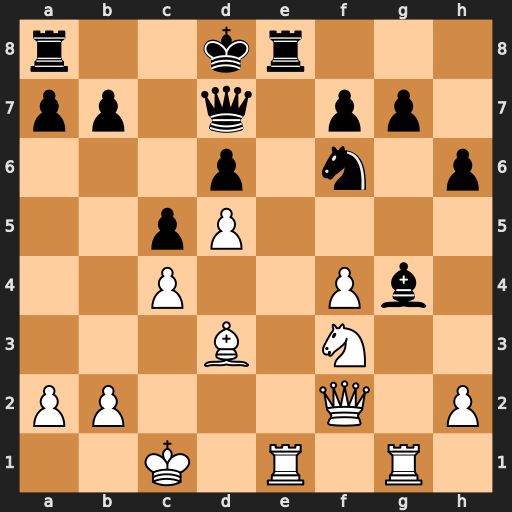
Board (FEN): r2kr3/pp1q1pp1/3p1n1p/2pP4/2P2Pb1/3B1N2/PP3Q1P/2K1R1R1
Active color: w
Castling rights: -
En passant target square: -
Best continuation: Ne5 dxe5 fxe5